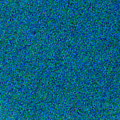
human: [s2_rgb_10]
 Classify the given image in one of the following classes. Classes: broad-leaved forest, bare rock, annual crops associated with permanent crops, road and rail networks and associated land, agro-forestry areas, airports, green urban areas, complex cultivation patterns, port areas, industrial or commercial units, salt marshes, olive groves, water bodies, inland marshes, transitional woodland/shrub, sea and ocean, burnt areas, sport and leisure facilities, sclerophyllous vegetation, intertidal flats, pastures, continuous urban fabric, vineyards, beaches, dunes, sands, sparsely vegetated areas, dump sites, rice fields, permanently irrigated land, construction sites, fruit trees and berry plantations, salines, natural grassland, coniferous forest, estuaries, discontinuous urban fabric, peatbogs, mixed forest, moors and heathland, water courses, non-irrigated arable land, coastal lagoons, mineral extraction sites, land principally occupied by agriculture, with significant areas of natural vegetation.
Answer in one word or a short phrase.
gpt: sea and ocean